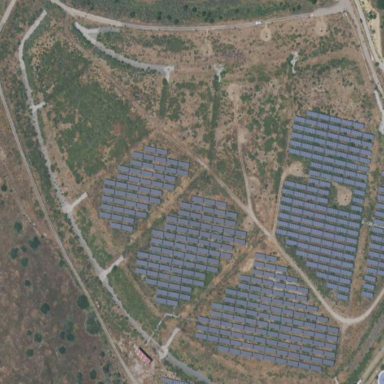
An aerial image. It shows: Solar power plant using photovoltaic technology to generate electricity.